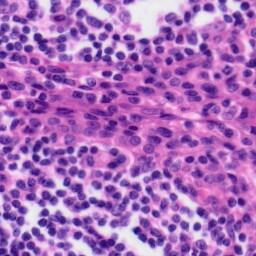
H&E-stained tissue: Tonsil